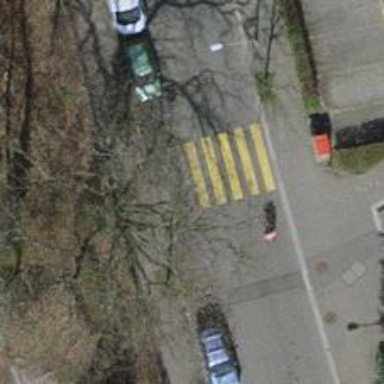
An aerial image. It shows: Kerb barrier.